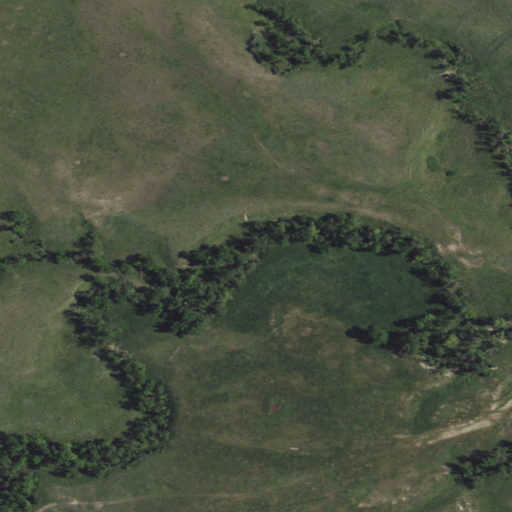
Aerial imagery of valley in South Dakota named Road Draw containing shrub, woody wetlands, grassland, and herbaceous wetlands